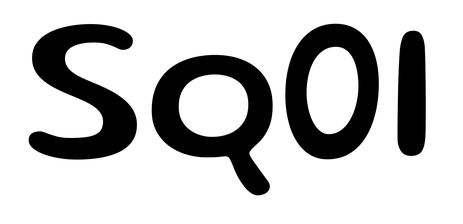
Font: Gluten_Regular